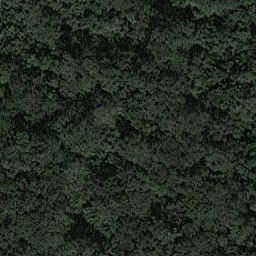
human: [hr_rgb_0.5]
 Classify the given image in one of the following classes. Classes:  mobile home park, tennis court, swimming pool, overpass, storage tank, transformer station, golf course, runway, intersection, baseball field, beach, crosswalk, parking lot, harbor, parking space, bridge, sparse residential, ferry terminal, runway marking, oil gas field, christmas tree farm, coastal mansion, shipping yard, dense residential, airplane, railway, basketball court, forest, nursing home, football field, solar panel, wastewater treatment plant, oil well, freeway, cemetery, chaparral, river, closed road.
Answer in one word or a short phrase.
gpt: forest